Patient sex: M
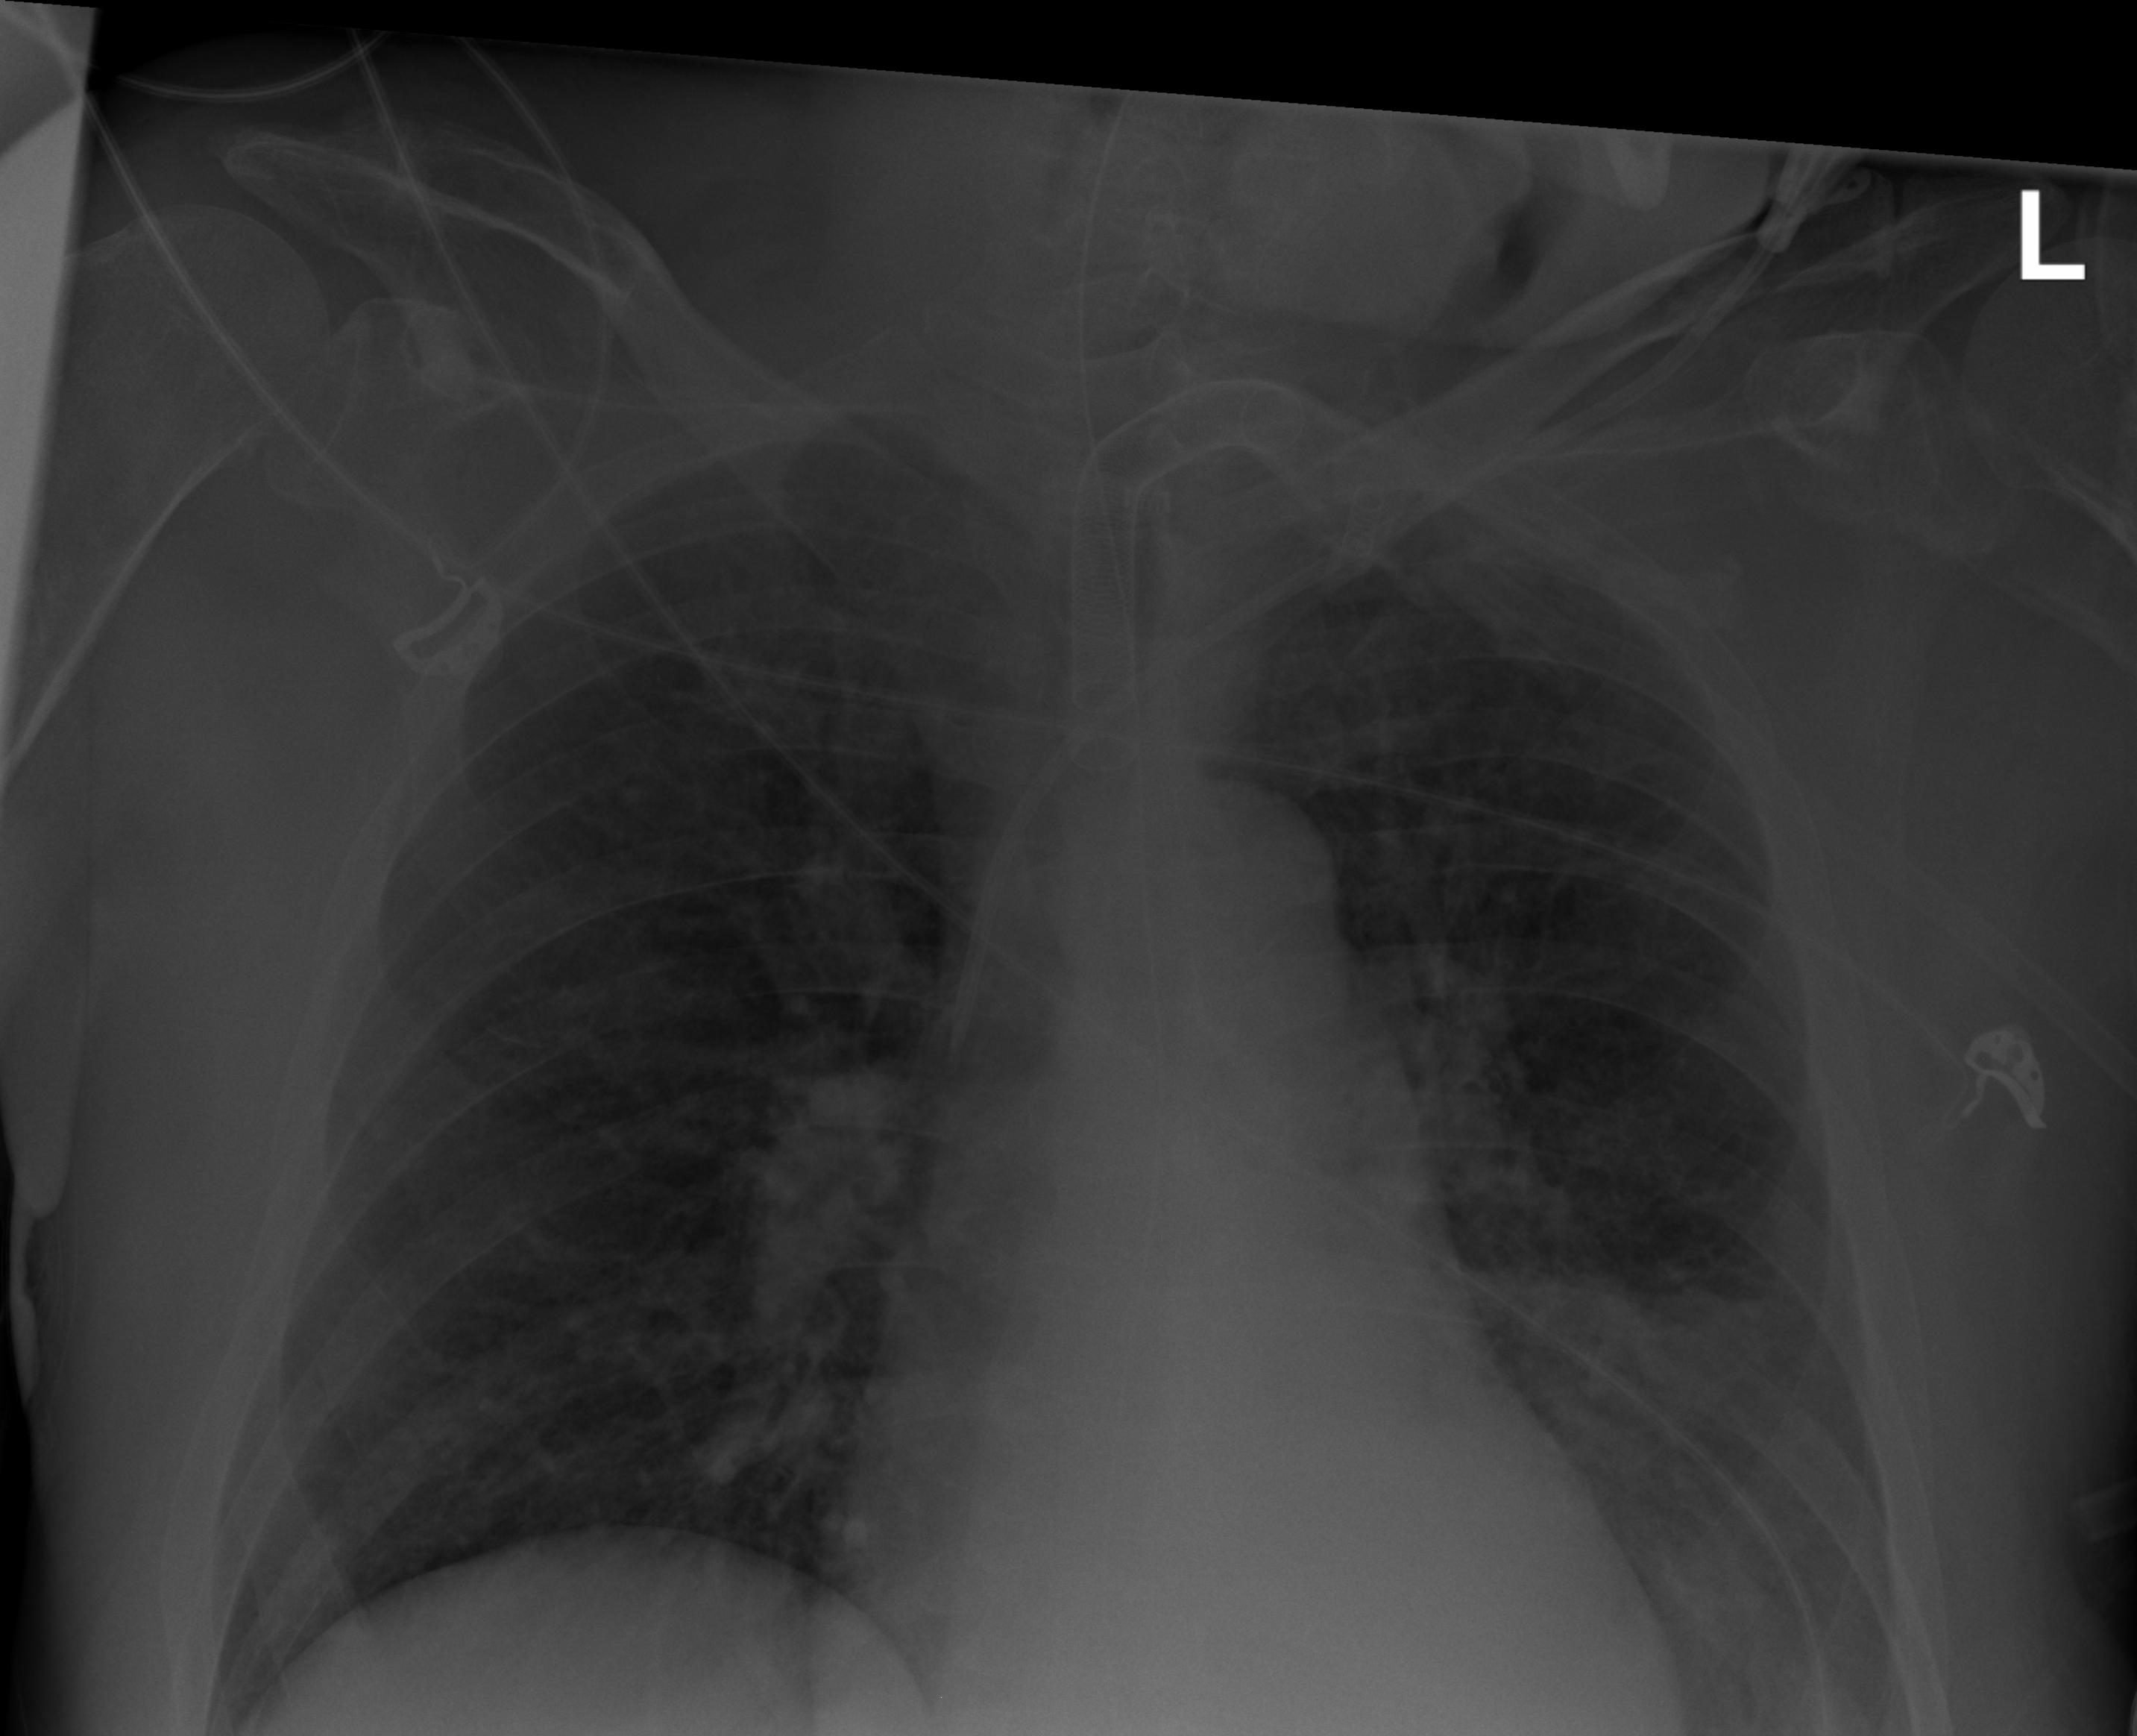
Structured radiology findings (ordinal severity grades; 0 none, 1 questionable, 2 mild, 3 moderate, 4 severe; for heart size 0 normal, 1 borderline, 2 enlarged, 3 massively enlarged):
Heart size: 2
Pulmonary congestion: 2
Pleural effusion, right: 0
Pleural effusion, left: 2
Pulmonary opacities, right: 1
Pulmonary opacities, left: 2
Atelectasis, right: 0
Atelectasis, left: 2